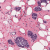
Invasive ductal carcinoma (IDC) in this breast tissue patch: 1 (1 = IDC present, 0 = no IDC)